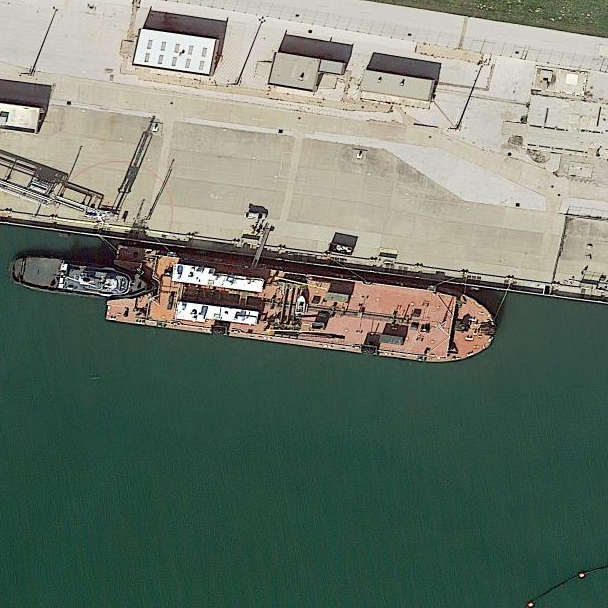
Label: civil